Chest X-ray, AP view. Patient: 34 years old, sex M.
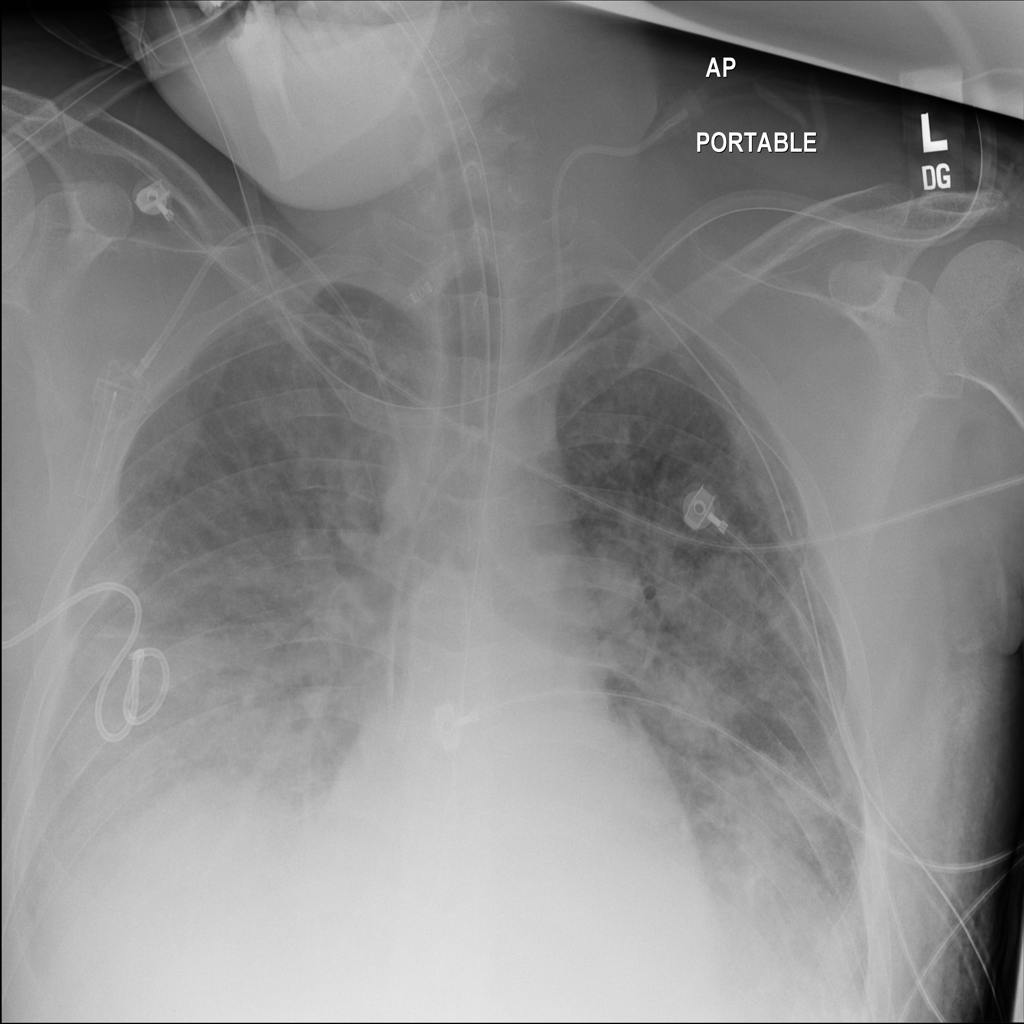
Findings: Effusion, Infiltration